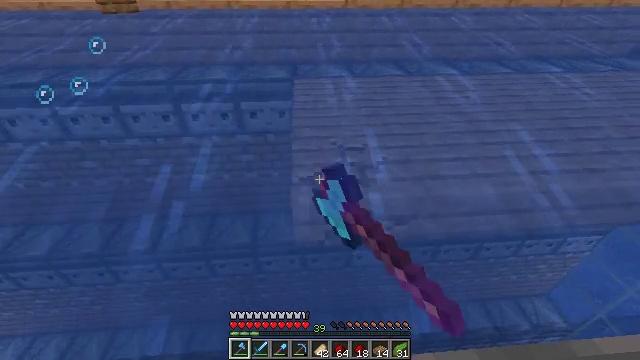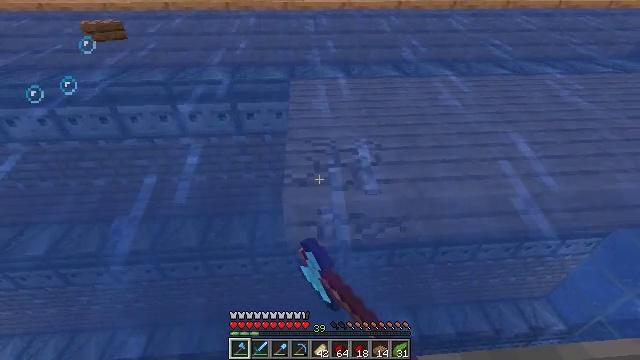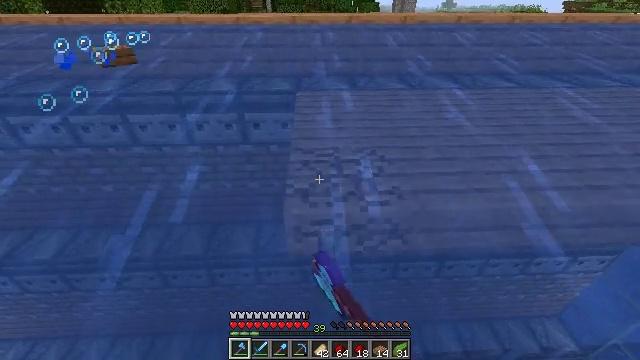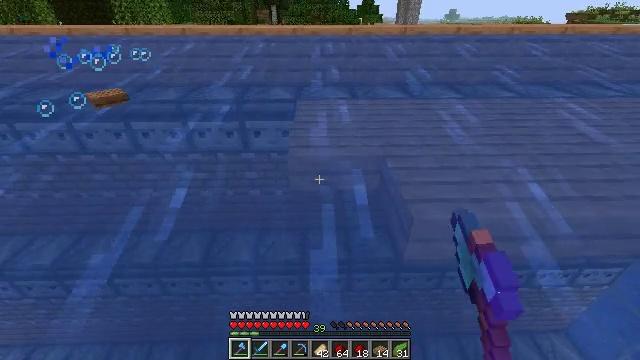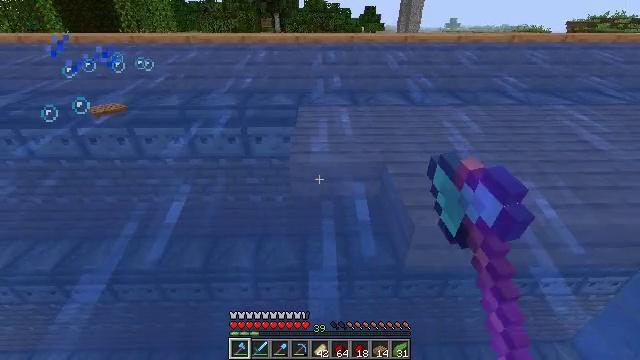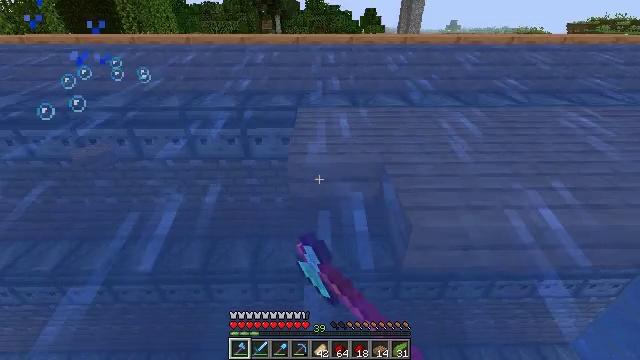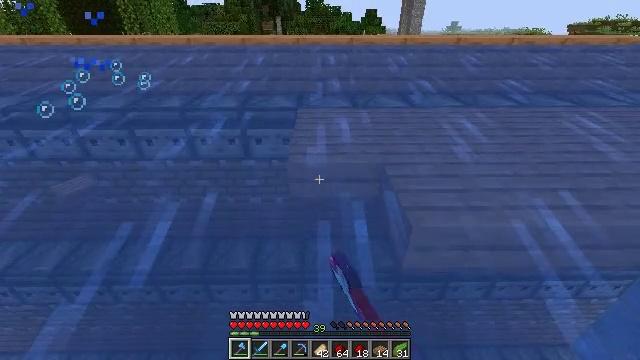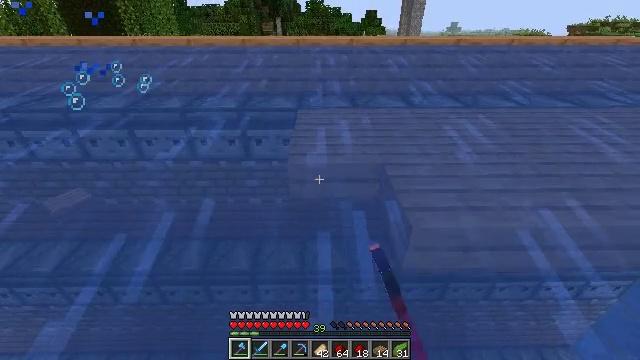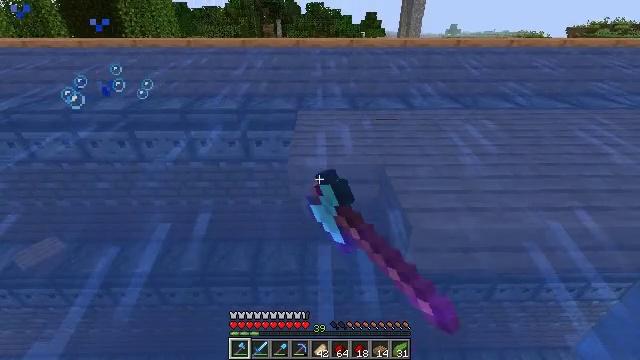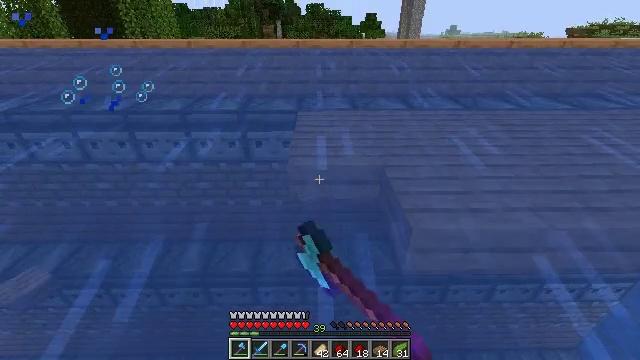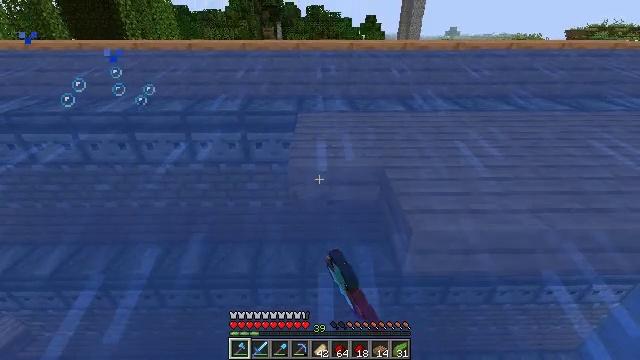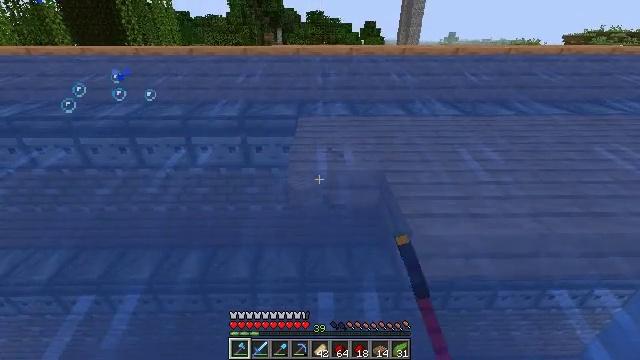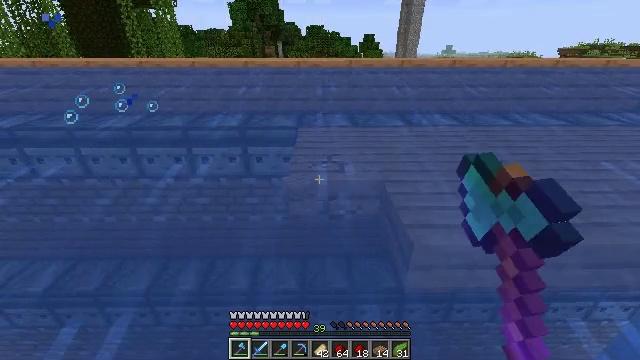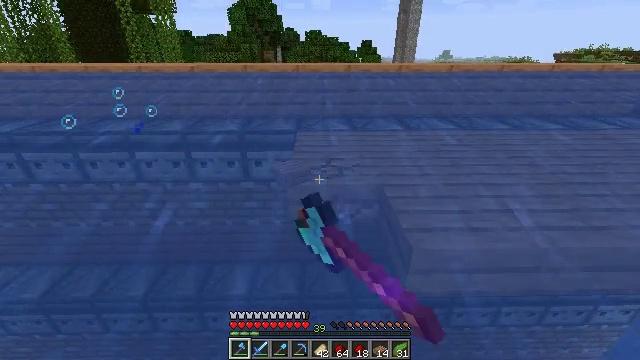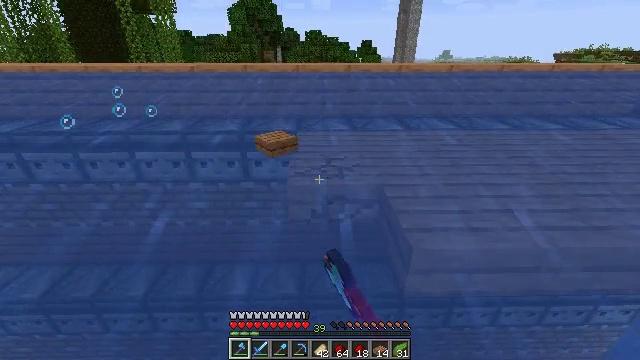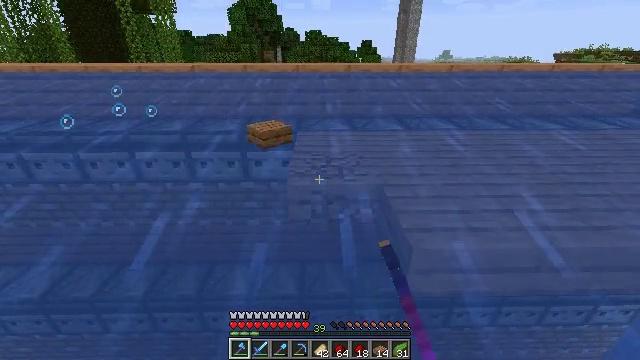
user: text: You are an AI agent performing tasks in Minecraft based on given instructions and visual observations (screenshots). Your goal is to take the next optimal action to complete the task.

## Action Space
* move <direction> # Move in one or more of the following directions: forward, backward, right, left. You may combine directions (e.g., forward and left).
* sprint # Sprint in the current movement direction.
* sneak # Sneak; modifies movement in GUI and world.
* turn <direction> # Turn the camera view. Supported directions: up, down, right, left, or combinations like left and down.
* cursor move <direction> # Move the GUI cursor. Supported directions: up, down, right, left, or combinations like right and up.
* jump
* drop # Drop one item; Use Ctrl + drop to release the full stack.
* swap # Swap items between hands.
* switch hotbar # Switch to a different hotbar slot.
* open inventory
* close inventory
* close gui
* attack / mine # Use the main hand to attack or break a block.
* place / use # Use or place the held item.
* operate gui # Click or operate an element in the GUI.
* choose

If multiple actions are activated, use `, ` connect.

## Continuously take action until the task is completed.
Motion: motion action
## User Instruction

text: Mine the jungle slab from a structure.
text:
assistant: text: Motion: move right, sneak, attack / mine
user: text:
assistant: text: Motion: move right, sneak, turn left and up, attack / mine
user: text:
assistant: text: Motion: sneak, turn up, attack / mine
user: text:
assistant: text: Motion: sneak, turn up, attack / mine
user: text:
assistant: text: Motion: sneak, attack / mine
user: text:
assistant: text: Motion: sneak, attack / mine
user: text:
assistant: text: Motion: sneak, attack / mine
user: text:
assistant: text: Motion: sneak, attack / mine
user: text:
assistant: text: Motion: sneak, attack / mine
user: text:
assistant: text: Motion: sneak, attack / mine
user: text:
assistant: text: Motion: sneak, attack / mine
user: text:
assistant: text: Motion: sneak, turn up, attack / mine
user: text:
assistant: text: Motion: sneak, attack / mine
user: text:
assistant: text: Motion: sneak, attack / mine
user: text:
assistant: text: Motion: sneak, attack / mine
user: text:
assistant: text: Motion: sneak, attack / mine
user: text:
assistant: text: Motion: sneak, attack / mine
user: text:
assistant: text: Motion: sneak, attack / mine
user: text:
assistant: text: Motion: sneak, attack / mine
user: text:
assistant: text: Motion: move right, sneak, attack / mine
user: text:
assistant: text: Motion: move right, sneak, attack / mine
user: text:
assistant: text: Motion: move right, sneak, attack / mine
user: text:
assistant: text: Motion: sneak, attack / mine
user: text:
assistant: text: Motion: sneak, attack / mine
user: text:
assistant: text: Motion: sneak, attack / mine
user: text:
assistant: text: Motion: sneak, attack / mine
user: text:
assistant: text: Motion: sneak, attack / mine
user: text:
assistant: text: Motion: sneak, attack / mine
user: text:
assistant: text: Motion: sneak, attack / mine
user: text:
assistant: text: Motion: sneak, attack / mine